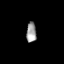
Tissue: prostate
Cell type: T cells
Senescence score: 0.2066
Nuclear area (px): 196
Mean DAPI intensity: 156.934